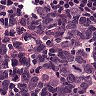
Metastatic tissue present: no